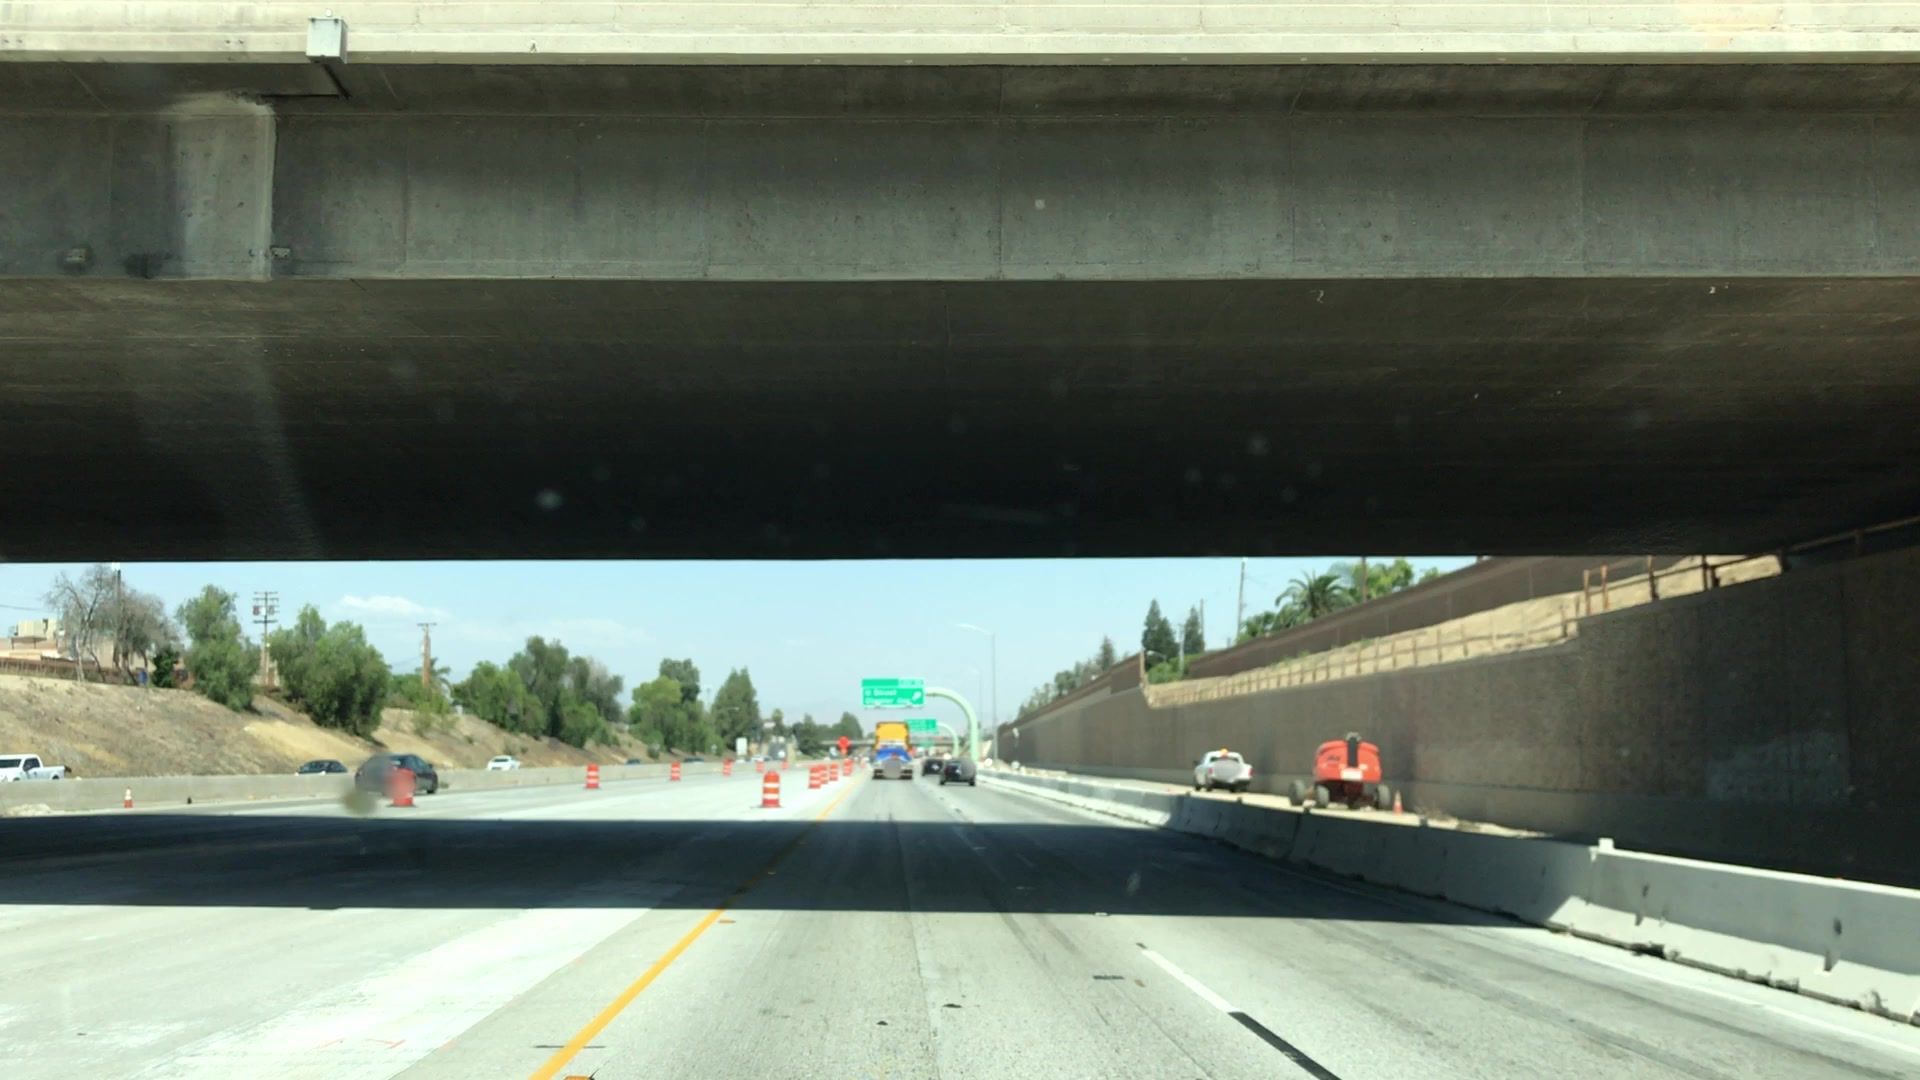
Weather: clear
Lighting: day
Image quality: slightly poor
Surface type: driving surface
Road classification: trunk_link, motorway_link
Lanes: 2
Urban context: urban centre
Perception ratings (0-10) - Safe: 1.24, Lively: 1.71, Beautiful: 0.89, Boring: 5.55, Depressing: 4.32, Wealthy: 1.44